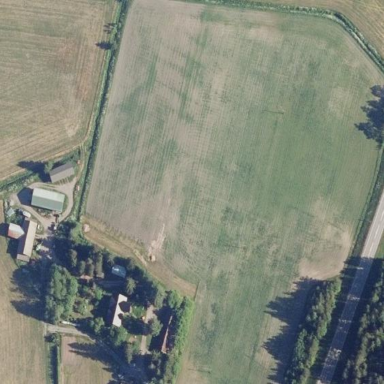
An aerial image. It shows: Farmyard area.